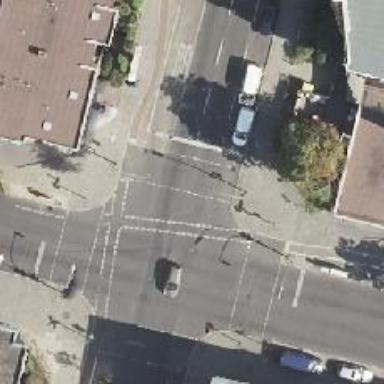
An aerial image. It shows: Road crossing with traffic signals.